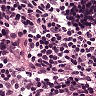
Metastatic tissue present: no